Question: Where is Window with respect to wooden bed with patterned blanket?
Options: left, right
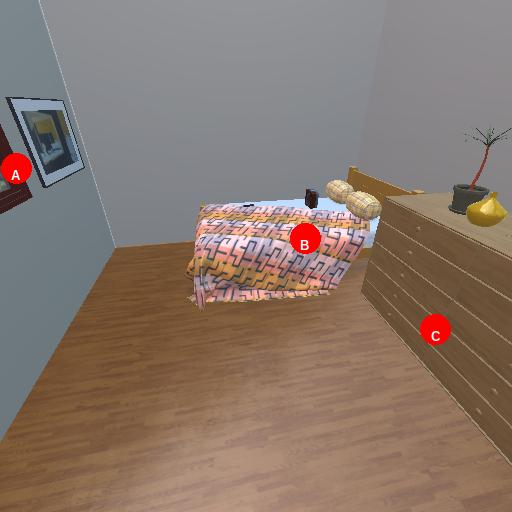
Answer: left